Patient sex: M
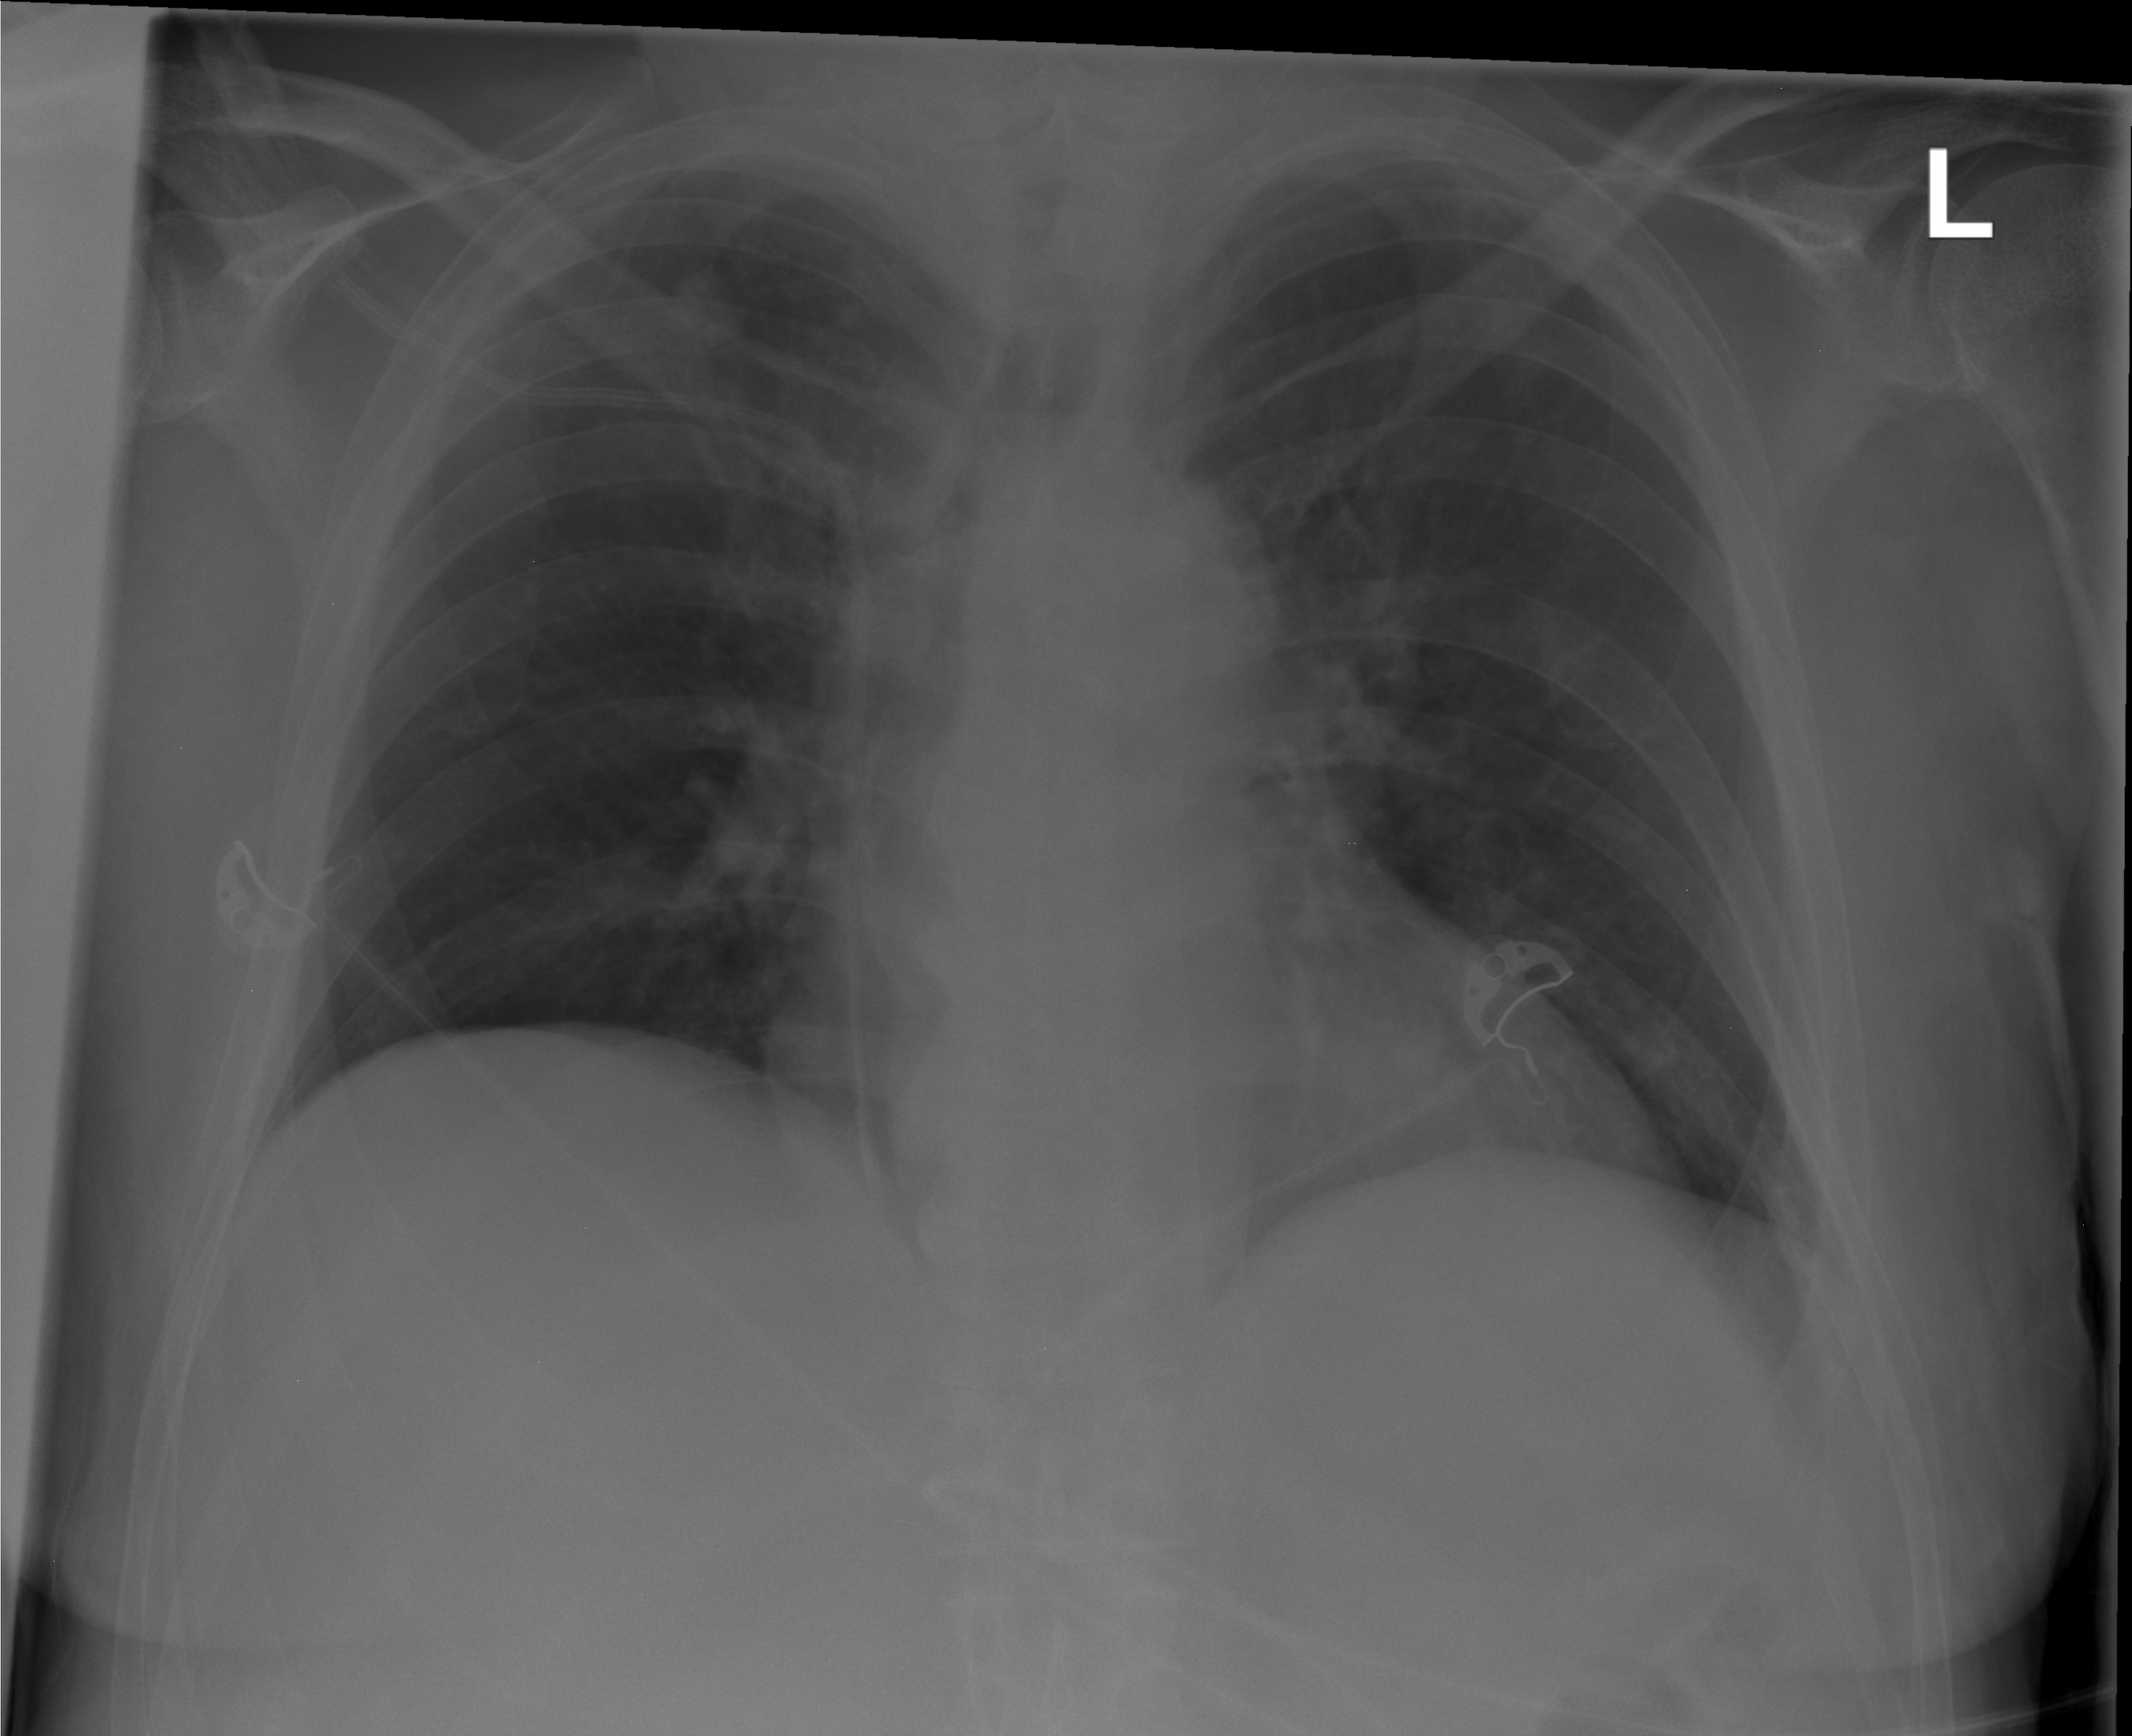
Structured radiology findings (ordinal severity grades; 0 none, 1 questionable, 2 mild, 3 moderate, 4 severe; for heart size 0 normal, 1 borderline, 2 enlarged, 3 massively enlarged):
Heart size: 2
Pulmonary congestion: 2
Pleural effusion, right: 0
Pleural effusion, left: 0
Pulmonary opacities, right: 0
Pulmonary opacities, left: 0
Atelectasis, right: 0
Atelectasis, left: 0